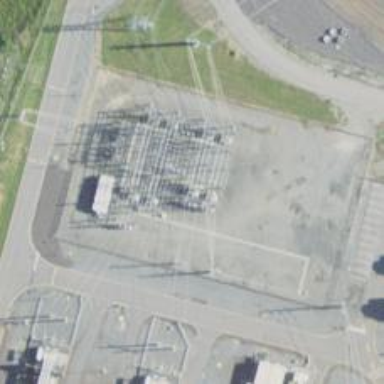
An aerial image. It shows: Switch used for power control.